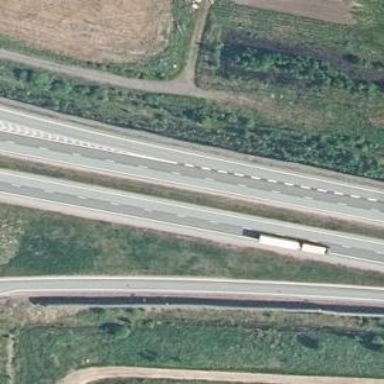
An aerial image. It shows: Asphalt motorway.